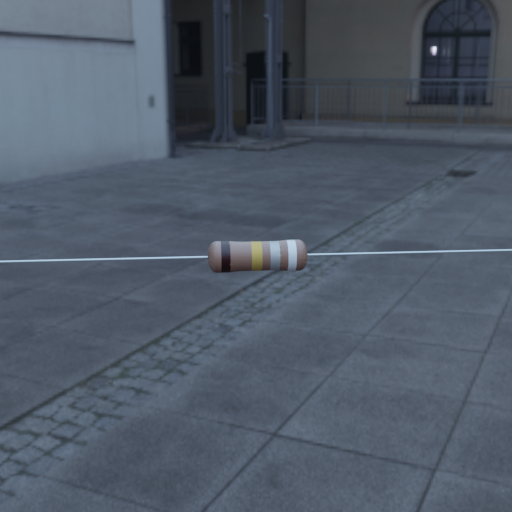
Resistor colour bands (in order): black, gold, silver, white